Question: I am learning selenium IDE.
For learning and testing, I have chosen popular social wbsite's 'Sign Up' page.

On this page we can see several textfields with hint text.().
I want to Assert/verify this text if it is 'present or not' in that perticular text field.
'''
assertTextPresent | //*[@id='.....'] | First name
assertText | //*[@id='.....'] | First name
verifyTextPresent | //*[@id='.....'] | First name
verifyText | //*[@id='.....'] | First name
'''
'''
[info] Executing: |assertTextPresent | //*[@id='u_0_1'] | First name |
[error] false
[info] Executing: |assertText | //*[@id='u_0_1'] | First name |
[error] Actual value '' did not match 'First name'
[info] Executing: |verifyTextPresent | //*[@id='u_0_1'] | First name |
[info] Executing: |verifyText | //*[@id='u_0_1'] | First name |
'''
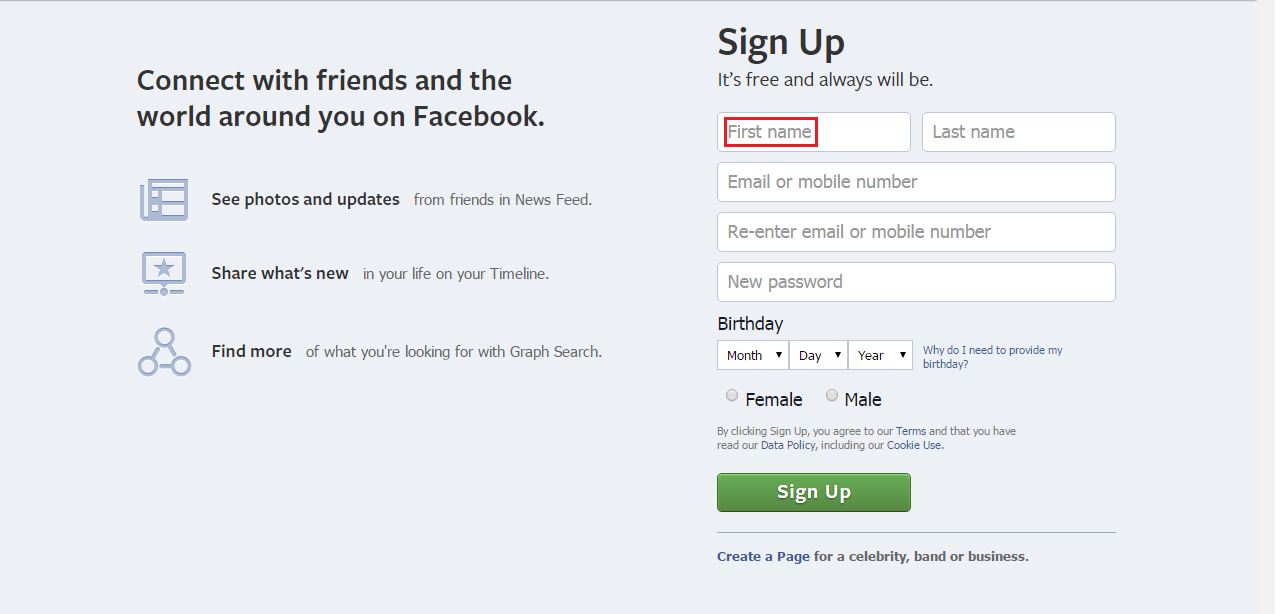
Answer: You need to find the element that the hint text is defined in. for example, the search field on this site has the hint text of 'search', and the code for that is:
'''
<form id="search" autocomplete="off" method="get" action="/search">
<input type="text" maxlength="240" autocomplete="off" tabindex="1"
value="" placeholder="search" name="q" style="display: inline-block;
width: 188px; max-width: 188px;">
</form>
'''
so it's the 'placeholder' attribute which contains the text, so what you can do is:
'''
<tr>
<td>verifyAttribute</td>
<td>name=q@placeholder</td>
<td>search</td>
</tr>
'''
you just need to substitute the locator/attribute name in the Target field with what you're testing, and then the value with what it should be.